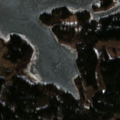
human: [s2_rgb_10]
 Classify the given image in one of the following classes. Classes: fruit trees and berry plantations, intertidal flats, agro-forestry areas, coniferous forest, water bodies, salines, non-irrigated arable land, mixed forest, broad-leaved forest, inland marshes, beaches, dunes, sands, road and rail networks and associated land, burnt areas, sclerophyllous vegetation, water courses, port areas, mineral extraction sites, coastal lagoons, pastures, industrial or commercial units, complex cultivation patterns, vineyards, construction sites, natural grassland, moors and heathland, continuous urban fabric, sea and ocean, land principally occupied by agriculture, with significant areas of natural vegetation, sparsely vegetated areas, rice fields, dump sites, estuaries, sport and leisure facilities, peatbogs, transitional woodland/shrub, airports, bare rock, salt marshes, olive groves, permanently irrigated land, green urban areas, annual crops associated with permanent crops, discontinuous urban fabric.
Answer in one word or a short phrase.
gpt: land principally occupied by agriculture, with significant areas of natural vegetation, coniferous forest, sea and ocean